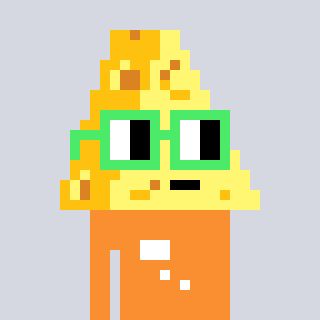
a pixel art character with square light green glasses, a cheese-shaped head and a orange-colored body on a cool background